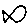
Label: fish